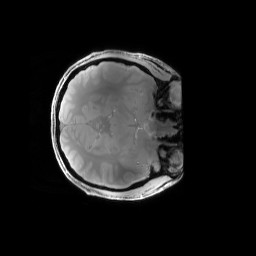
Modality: PDw
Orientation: axial
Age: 27
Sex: male
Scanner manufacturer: siemens
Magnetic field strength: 6.98 T
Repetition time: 1.3 s
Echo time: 0.00231 s